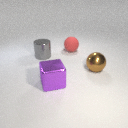
large purple metal cube to the left of large brown metal sphere